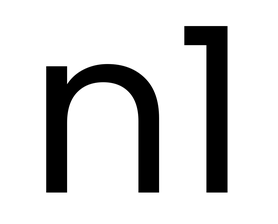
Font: Poppins-Regular